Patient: sex M, age 71
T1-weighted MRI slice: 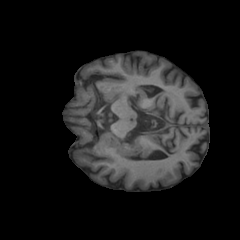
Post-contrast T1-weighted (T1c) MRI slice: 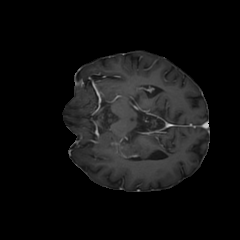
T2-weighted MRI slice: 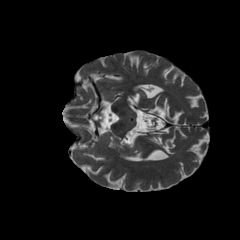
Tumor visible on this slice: no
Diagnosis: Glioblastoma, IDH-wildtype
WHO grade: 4